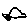
Label: car